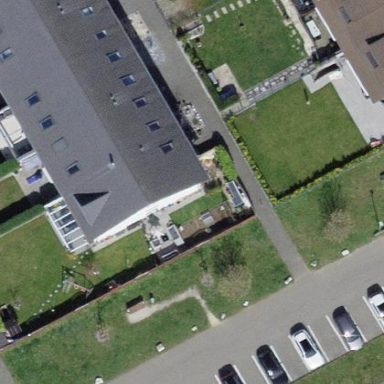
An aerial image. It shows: Terrace building.